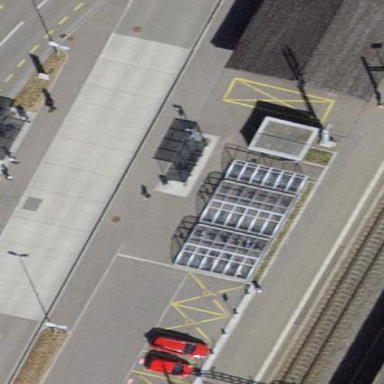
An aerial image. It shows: Bicycle parking shed.